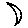
Label: moon